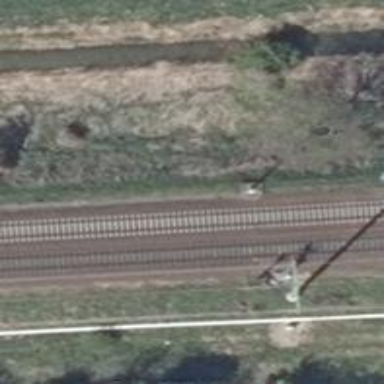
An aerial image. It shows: Railway signal.